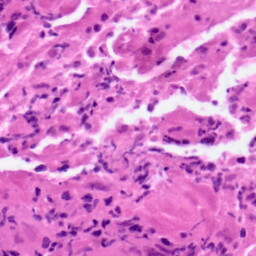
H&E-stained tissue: Pancreatic